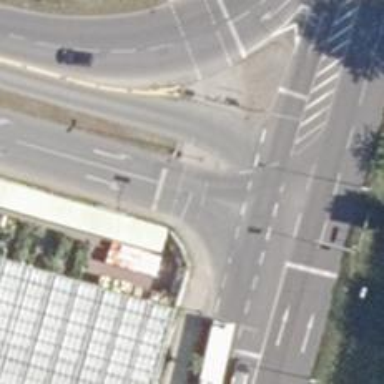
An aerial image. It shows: Road crossing with traffic signals.